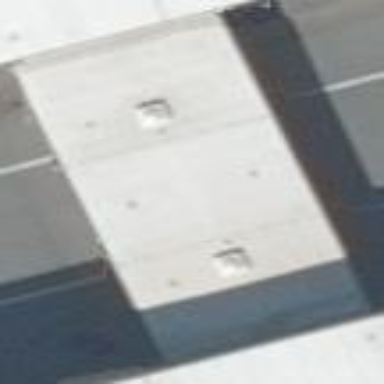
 painted in silver color. The building itself is gray in color."